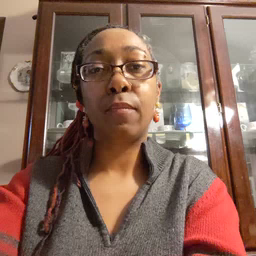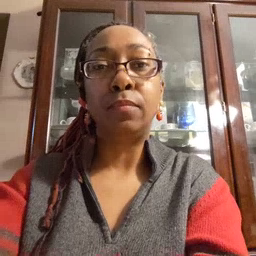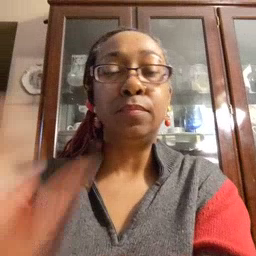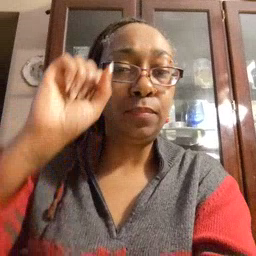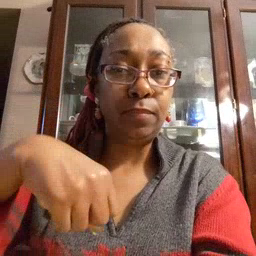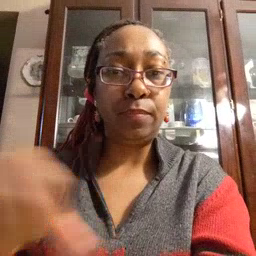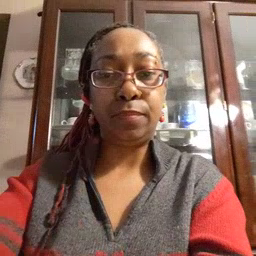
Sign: can